Question: My question may be a bit "silly", but I am stucked here, so I would really need your help.
So, we have a cell array Q , like the one below:

I'm only interested in the first two numbers of each row. To be specifically clear, giving
K>> Q{1}
> ans = 0 1 0 238
I only care about 0 and 1, and so on with the other rows. Let's just ignore the rest values in each row of Q, they are more or less irrelevant.
My problem is, how is it possible to check if the first value of each row in the cell array Q, in the example above 0, remains the same? What I would like to achieve, is . In case of number 0, I want to store the values
> [1,3,127,129,216,217,252,253,302,303,342,343]
and so on. How could this be done?
Any help or advice would be really appreciated.
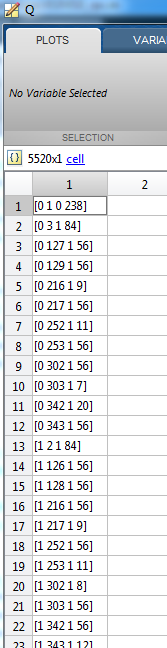
Answer: '''
% Example Q
Q = {[0 1 135 134];
[0 3 154 26];
[0 16 146 234];
[1 2 324 125];
[1 7 213 252]};
A = cell2mat(Q(1:2760));
[~,~,ind2] = unique(A(:,1));
C = arrayfun(@(x)A(find(ind2==x),2),1:max(ind2),'UniformOutput',false);
C{1}
ans =
1
3
16
C{2}
ans =
2
7
'''